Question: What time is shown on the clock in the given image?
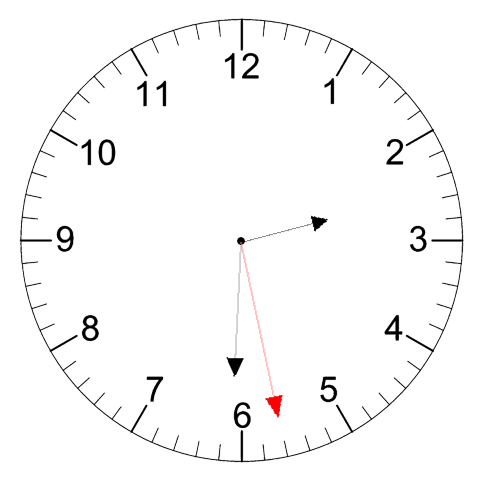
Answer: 02:30:28